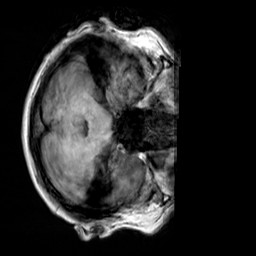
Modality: T1w
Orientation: axial
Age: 65
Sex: female
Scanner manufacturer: siemens
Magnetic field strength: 3 T
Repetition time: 2.3 s
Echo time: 0.00303 s